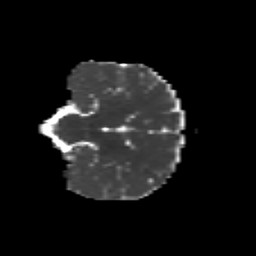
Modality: MD
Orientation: coronal
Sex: female
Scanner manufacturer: siemens
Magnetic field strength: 3 T
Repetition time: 5 s
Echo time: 0.071 s